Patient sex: F
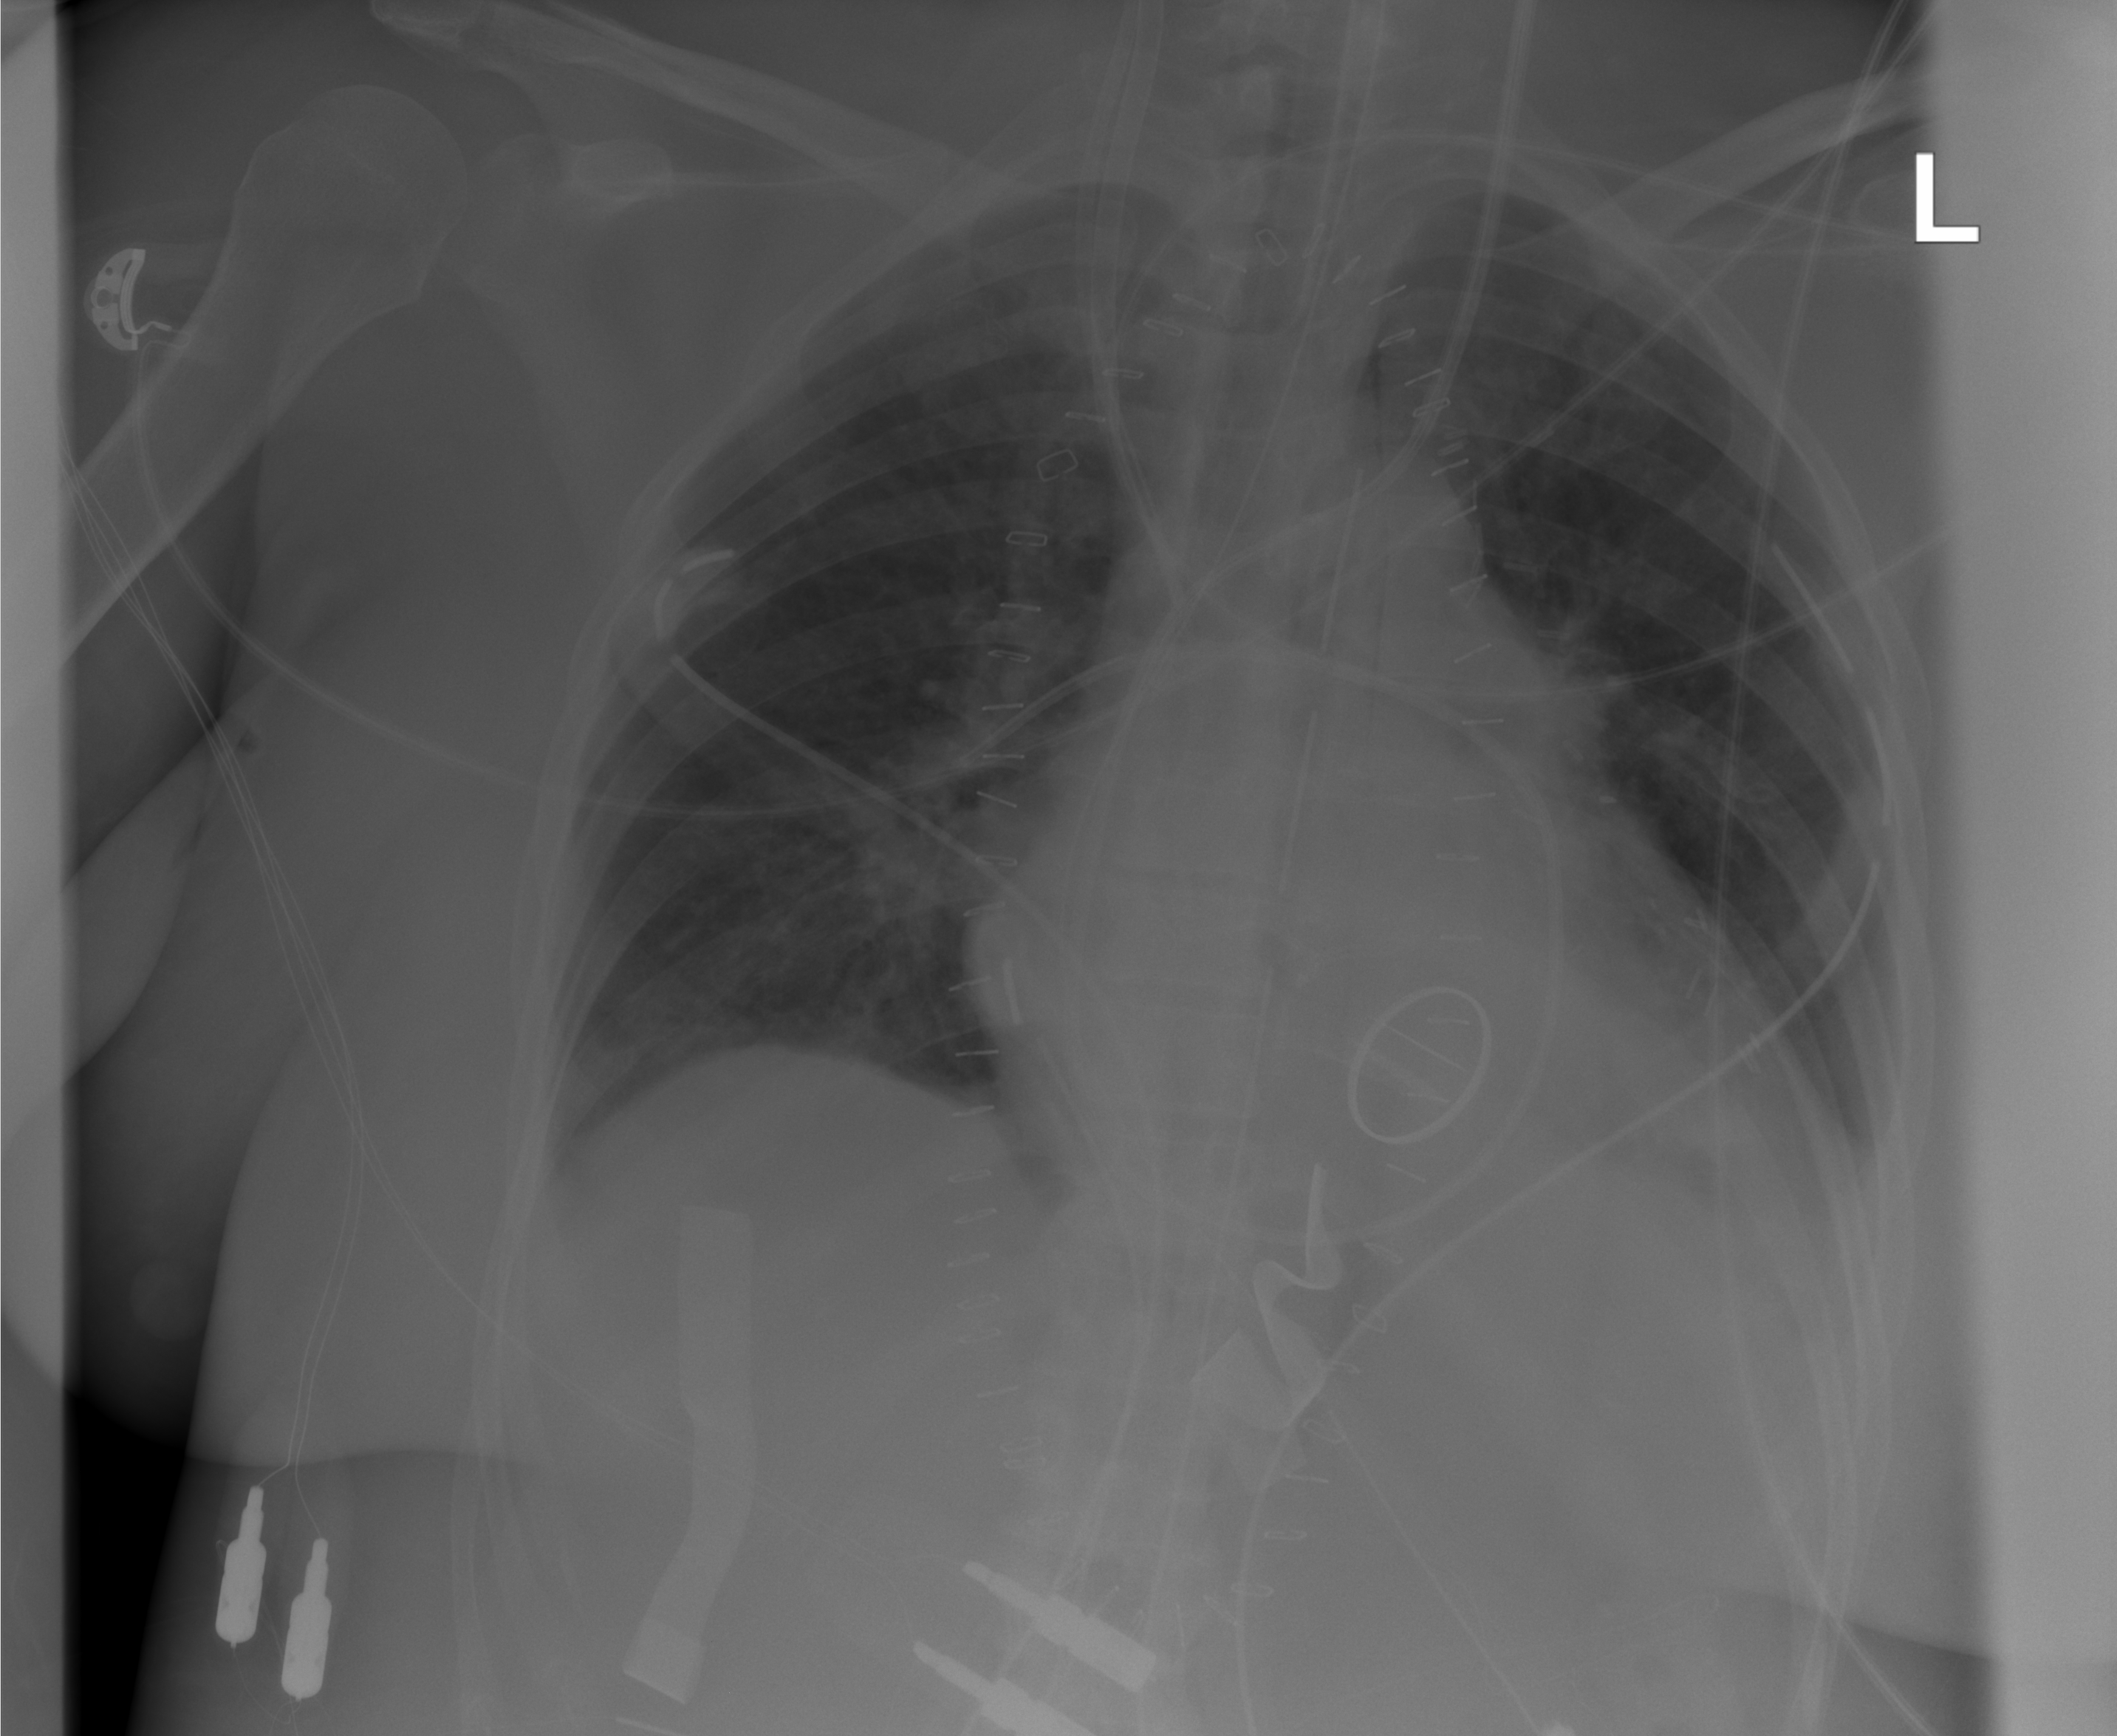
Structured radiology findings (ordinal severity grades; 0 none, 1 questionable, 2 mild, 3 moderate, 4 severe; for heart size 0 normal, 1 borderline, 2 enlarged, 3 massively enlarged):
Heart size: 2
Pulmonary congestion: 2
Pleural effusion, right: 0
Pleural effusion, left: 2
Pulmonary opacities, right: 0
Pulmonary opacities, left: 0
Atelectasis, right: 0
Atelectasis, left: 0